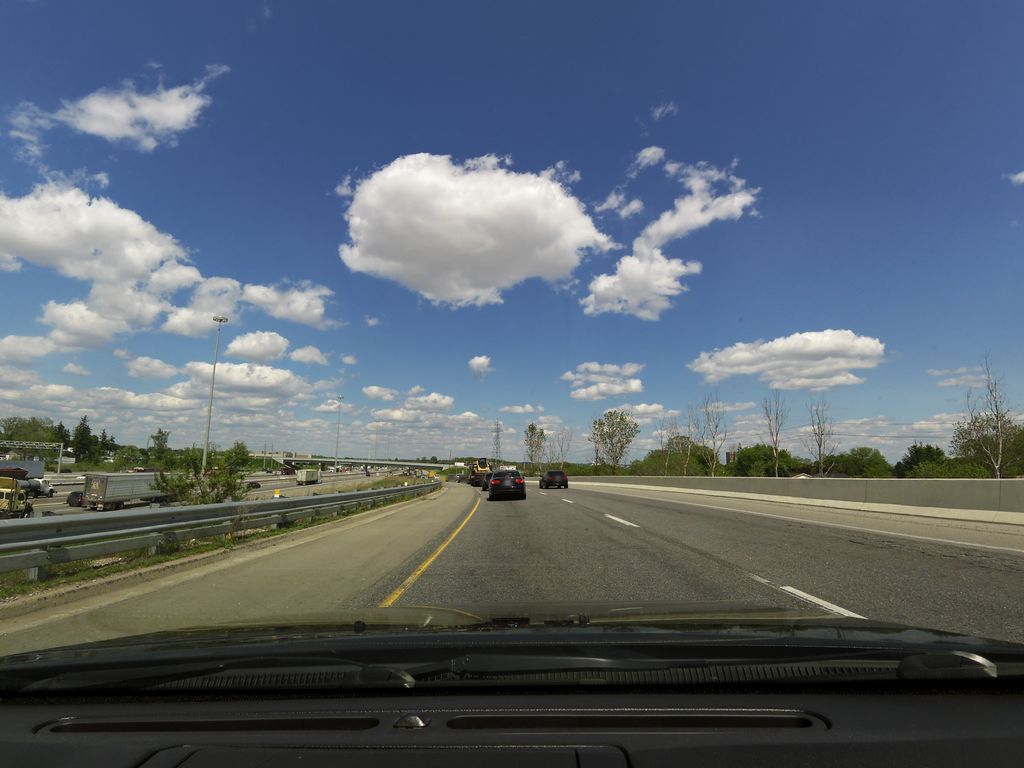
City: kitchener-waterloo